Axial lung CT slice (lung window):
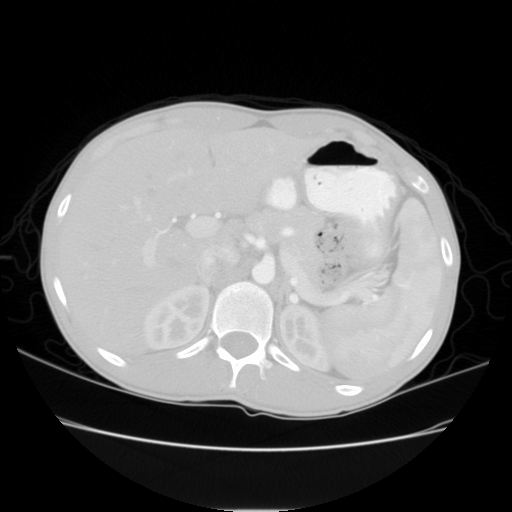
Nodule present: no